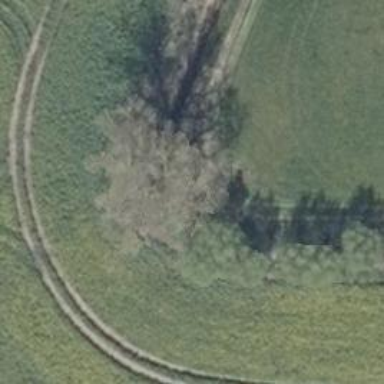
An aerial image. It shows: Row of trees in natural setting.